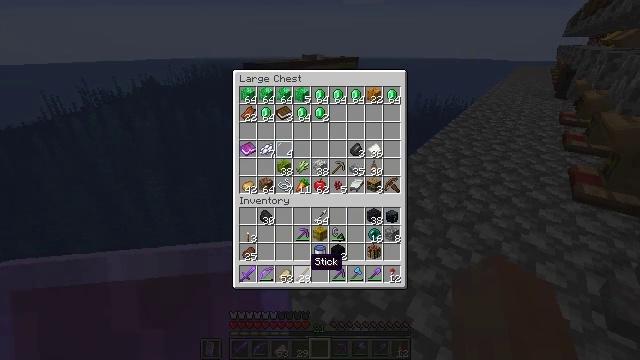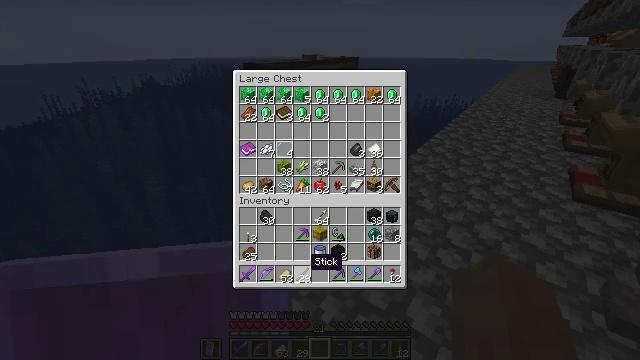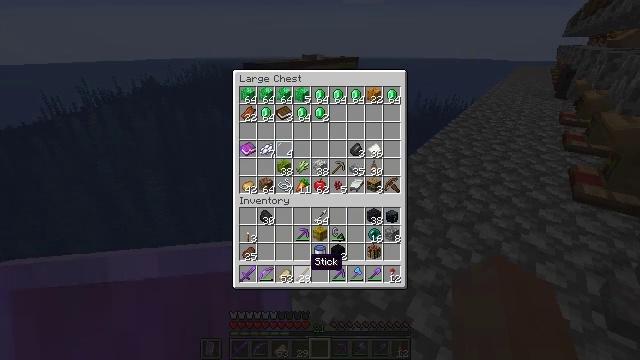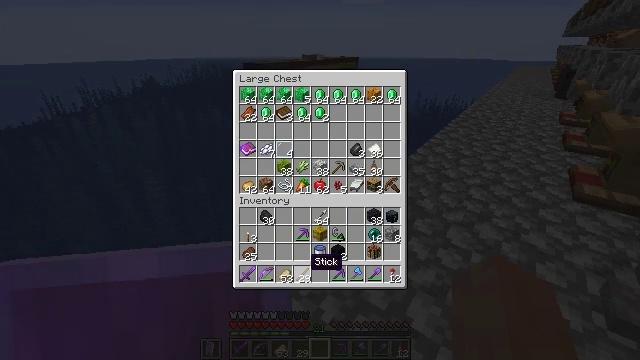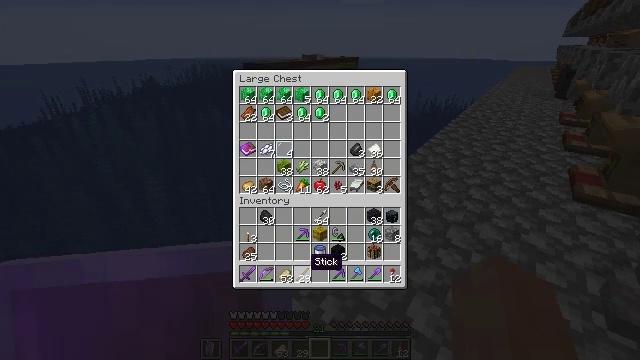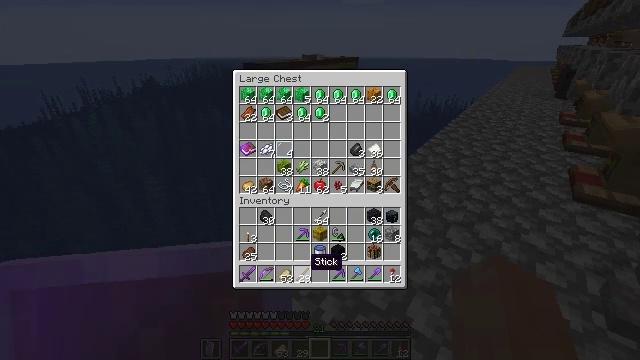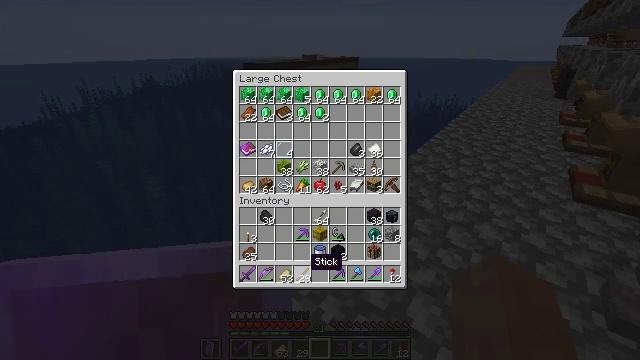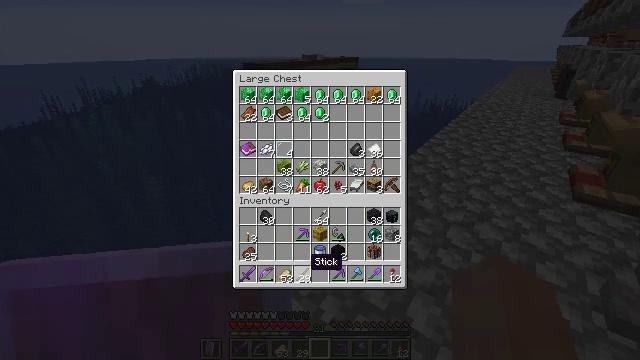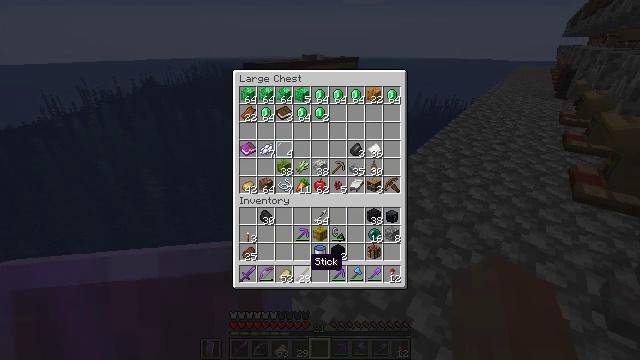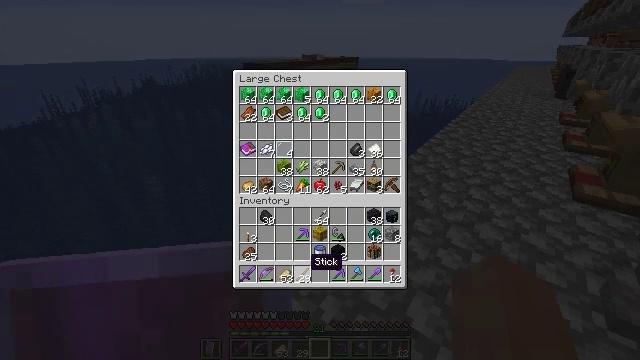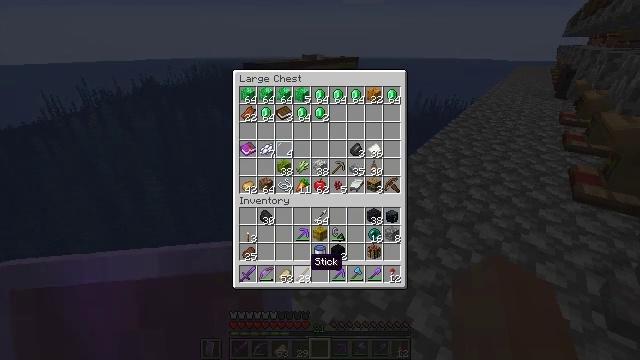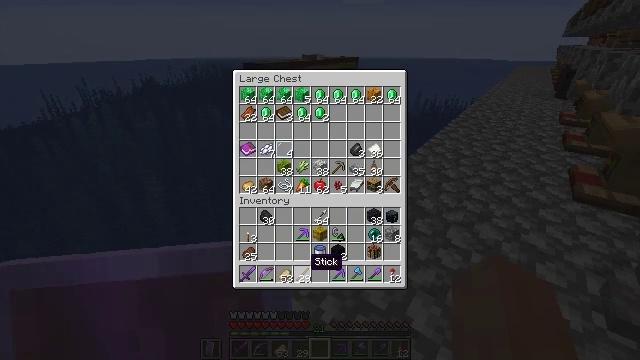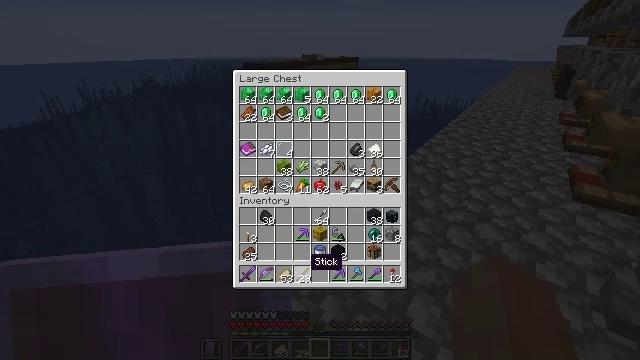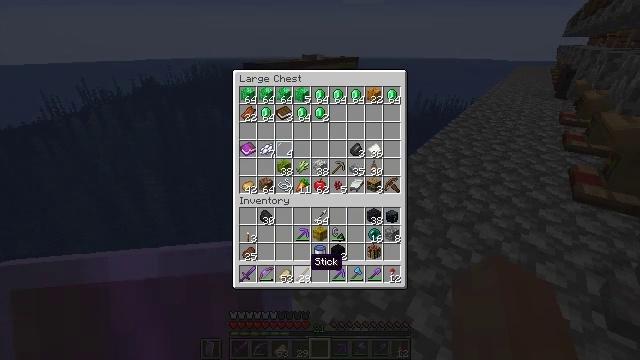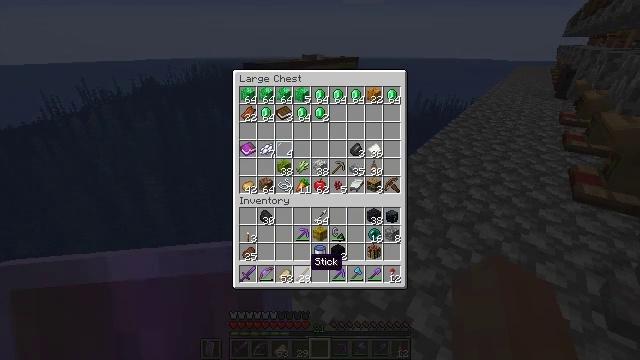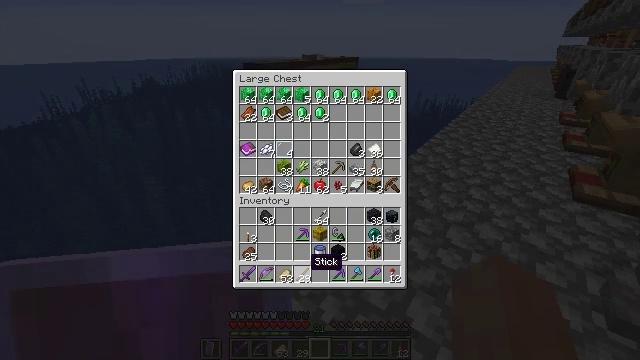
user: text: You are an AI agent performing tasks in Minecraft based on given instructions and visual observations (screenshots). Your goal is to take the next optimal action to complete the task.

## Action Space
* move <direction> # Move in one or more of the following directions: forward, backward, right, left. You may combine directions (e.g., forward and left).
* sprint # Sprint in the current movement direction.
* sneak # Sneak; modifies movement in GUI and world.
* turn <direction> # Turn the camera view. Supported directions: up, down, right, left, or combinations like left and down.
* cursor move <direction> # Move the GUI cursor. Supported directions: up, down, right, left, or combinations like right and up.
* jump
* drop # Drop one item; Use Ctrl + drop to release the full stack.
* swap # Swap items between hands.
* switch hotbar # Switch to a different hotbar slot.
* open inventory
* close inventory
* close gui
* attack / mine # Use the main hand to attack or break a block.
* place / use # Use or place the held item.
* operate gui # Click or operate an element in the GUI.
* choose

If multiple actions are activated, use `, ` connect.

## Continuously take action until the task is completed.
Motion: motion action
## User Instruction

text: Remove wheat seeds from the inventory.
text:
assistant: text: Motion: no_op
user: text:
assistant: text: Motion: no_op
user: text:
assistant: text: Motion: no_op
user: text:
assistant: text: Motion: no_op
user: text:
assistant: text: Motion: no_op
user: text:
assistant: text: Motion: no_op
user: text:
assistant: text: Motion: no_op
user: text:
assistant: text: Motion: no_op
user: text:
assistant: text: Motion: no_op
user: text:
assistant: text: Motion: no_op
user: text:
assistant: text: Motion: no_op
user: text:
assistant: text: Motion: no_op
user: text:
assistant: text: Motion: no_op
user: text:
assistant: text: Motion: no_op
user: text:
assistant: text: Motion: no_op
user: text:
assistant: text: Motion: no_op
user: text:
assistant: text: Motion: no_op
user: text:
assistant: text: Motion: no_op
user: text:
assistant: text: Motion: no_op
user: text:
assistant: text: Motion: no_op
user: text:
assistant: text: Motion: no_op
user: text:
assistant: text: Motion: no_op
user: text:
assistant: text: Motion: no_op
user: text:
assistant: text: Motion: no_op
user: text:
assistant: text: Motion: no_op
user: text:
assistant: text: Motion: no_op
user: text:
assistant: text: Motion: no_op
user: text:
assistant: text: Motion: no_op
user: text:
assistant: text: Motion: no_op
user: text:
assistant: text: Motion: no_op